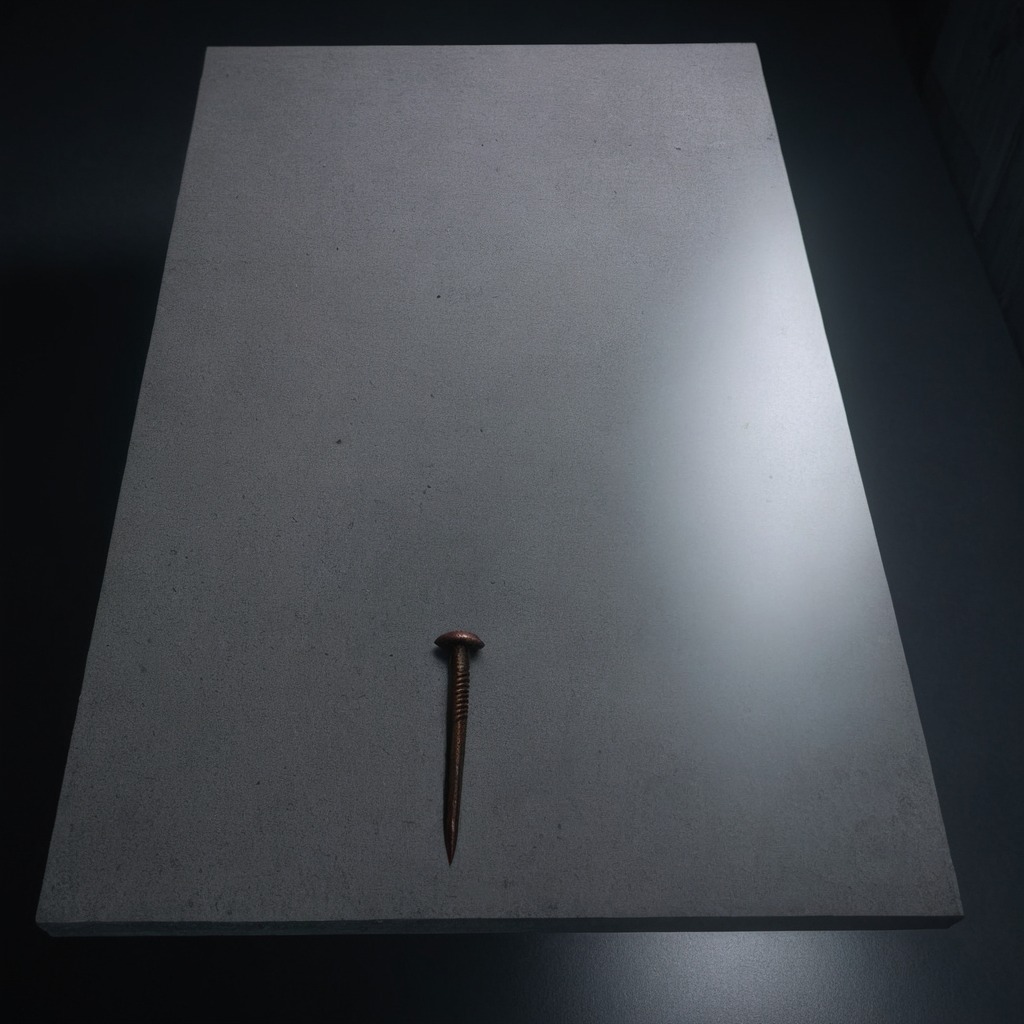
An iron nail lies on the clean granite table inside a workshop at night.